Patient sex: M
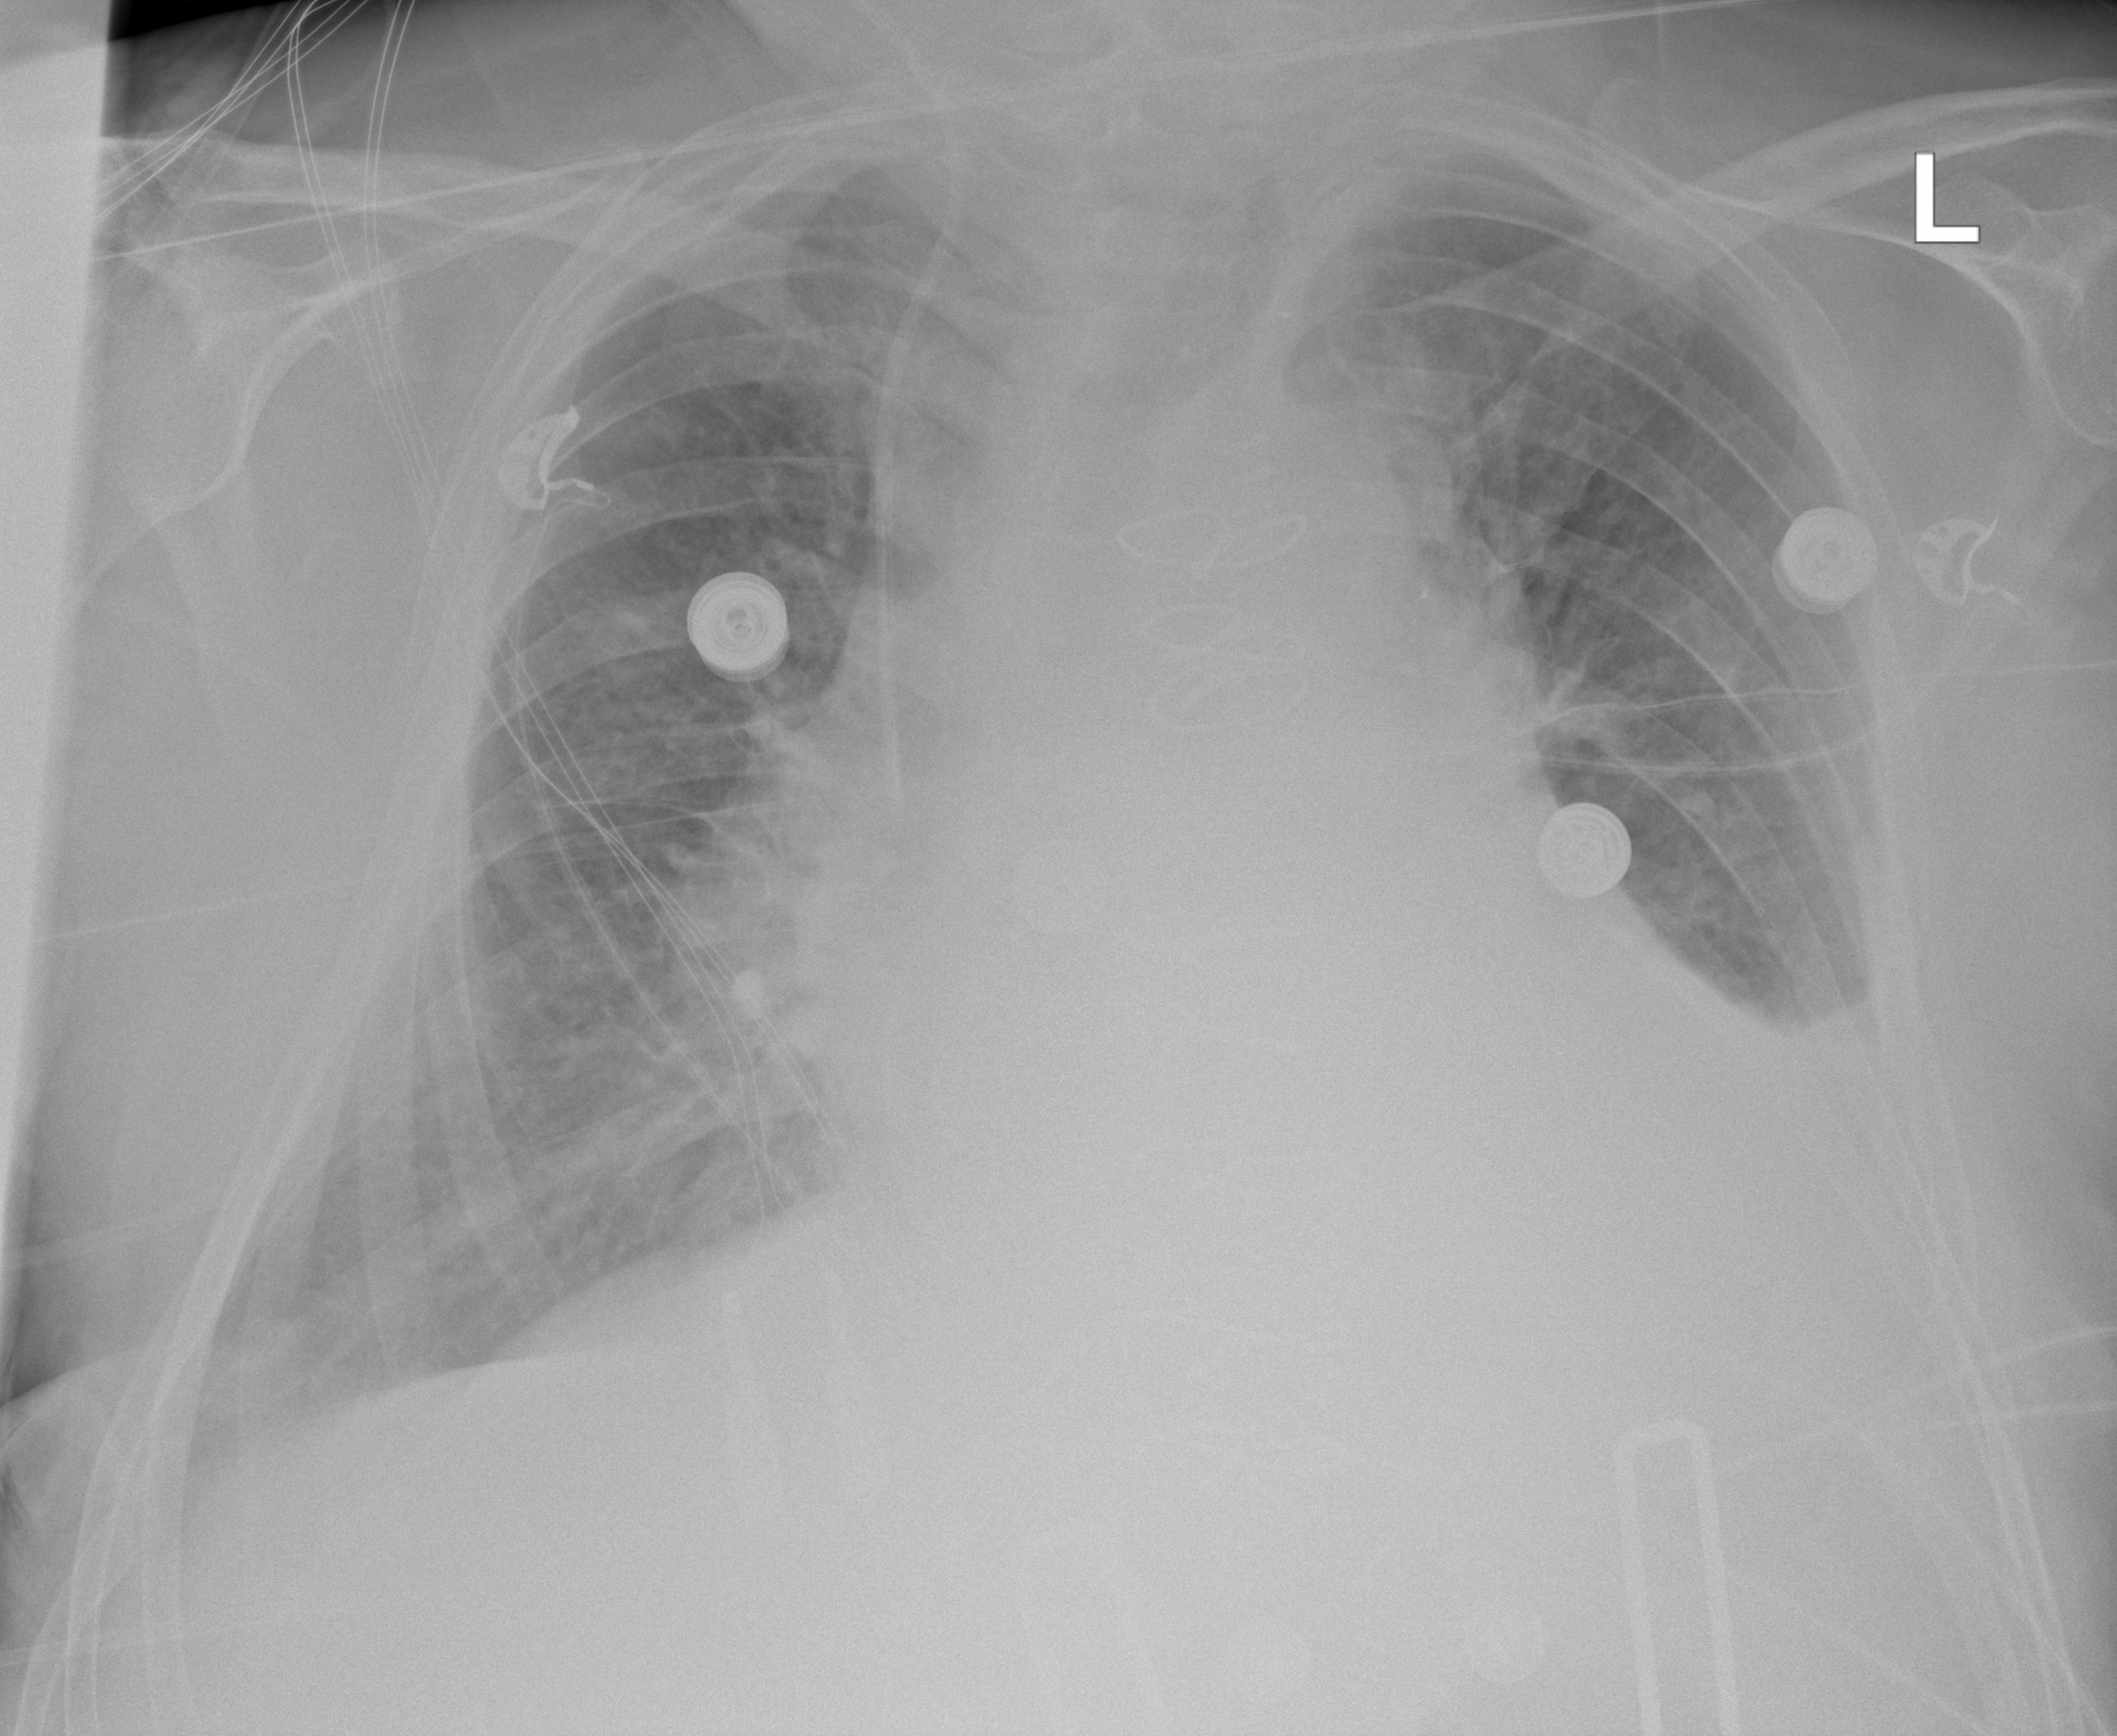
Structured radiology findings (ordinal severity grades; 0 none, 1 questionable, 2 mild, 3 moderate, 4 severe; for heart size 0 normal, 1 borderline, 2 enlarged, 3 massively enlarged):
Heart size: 2
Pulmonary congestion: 2
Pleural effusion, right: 2
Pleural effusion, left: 2
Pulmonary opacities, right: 2
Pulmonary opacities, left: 0
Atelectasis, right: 3
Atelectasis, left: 2